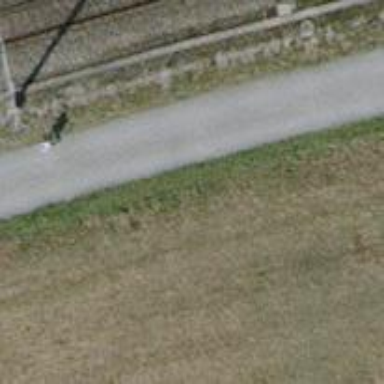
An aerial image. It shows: Track with fine gravel surface of the highest grade level.